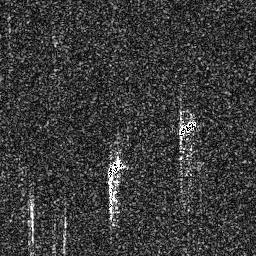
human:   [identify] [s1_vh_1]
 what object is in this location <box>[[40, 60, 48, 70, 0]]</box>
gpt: <ref>1 small ship at the center</ref>